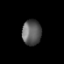
Tissue: prostate
Cell type: T cells
Senescence score: 0.3038
Nuclear area (px): 477
Mean DAPI intensity: 92.776